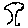
Label: tree